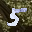
Label: 5